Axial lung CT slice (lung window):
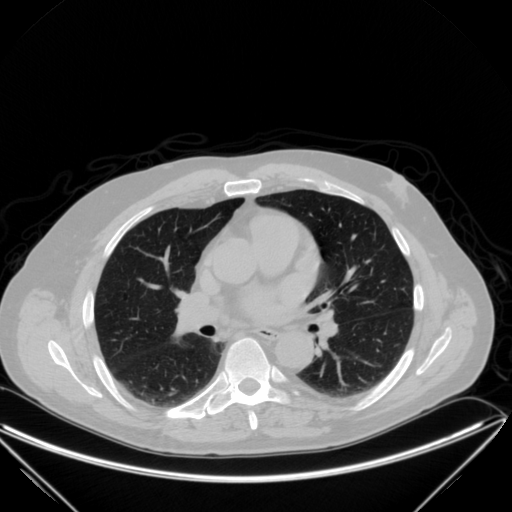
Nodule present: no